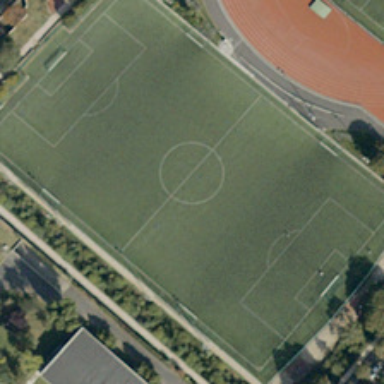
Many green trees are around a football field .